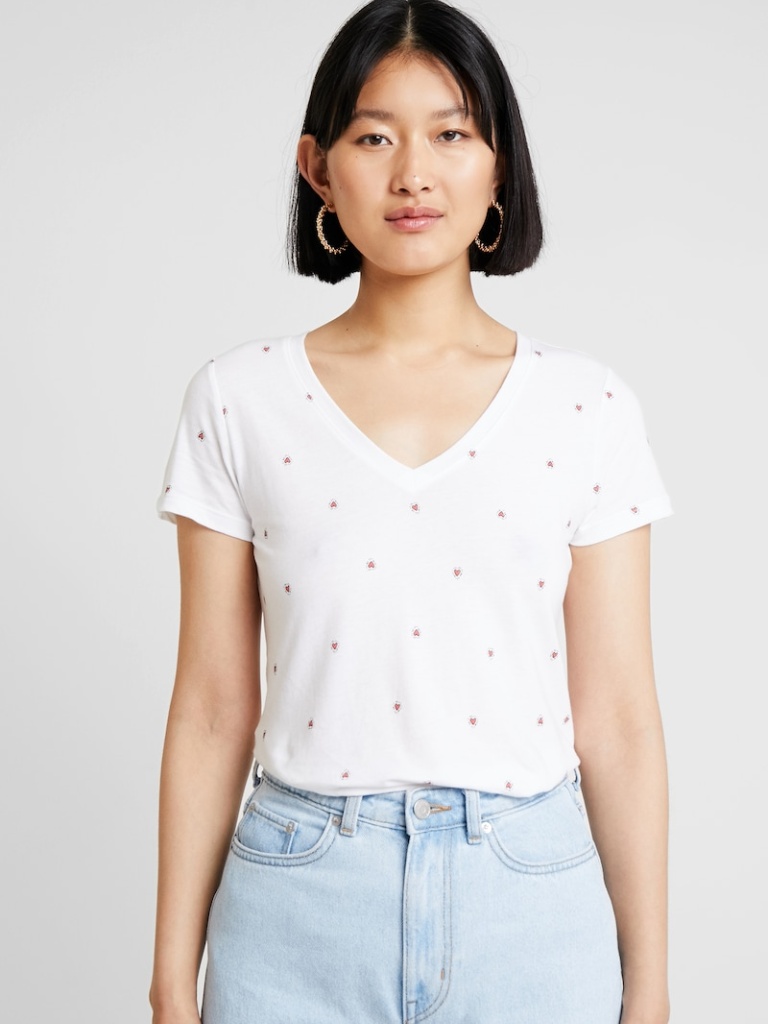
cotton relaxed short sleeve hip length Untucked v-neck t-shirt